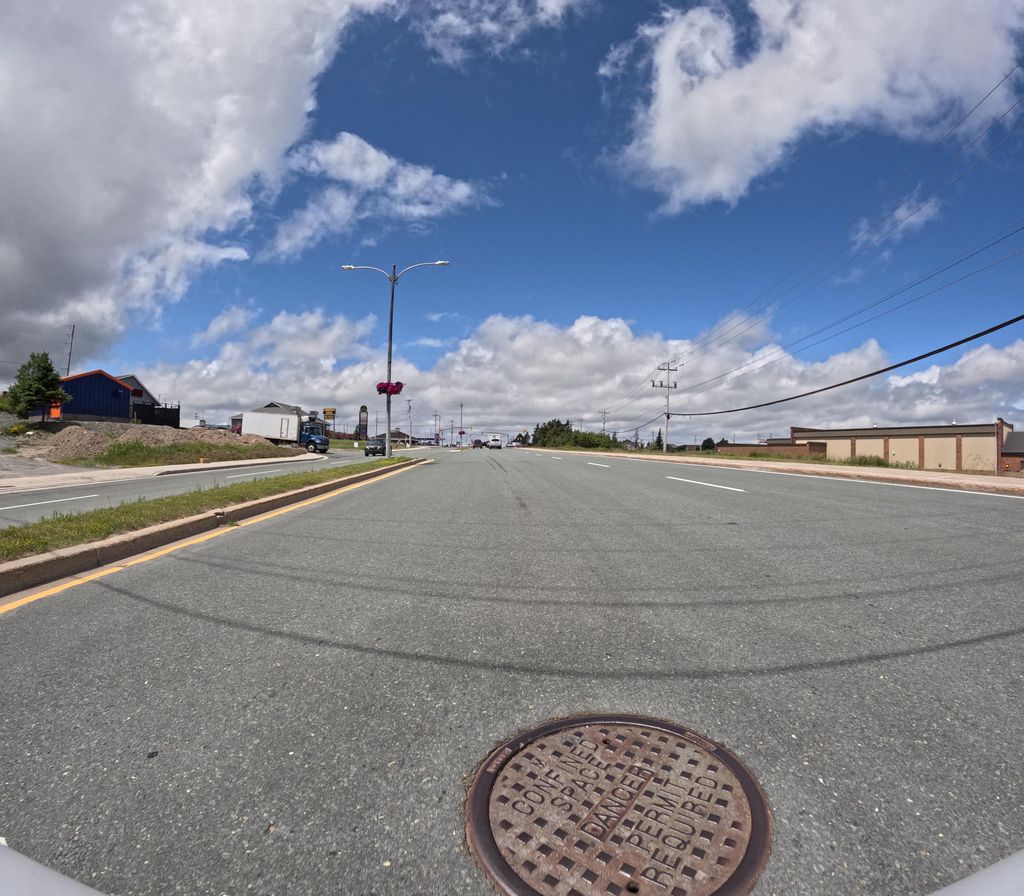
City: st_johns